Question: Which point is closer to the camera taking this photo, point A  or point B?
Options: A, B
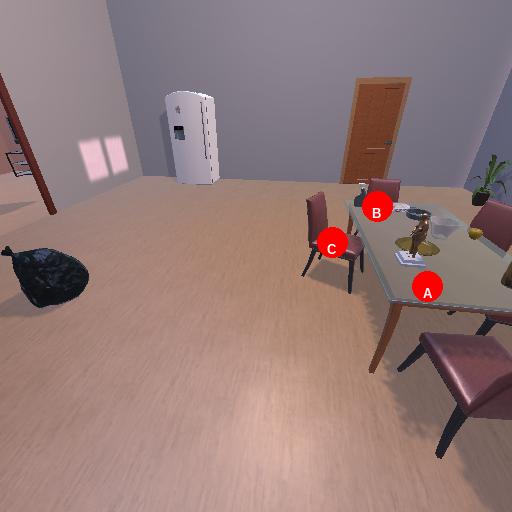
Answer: A